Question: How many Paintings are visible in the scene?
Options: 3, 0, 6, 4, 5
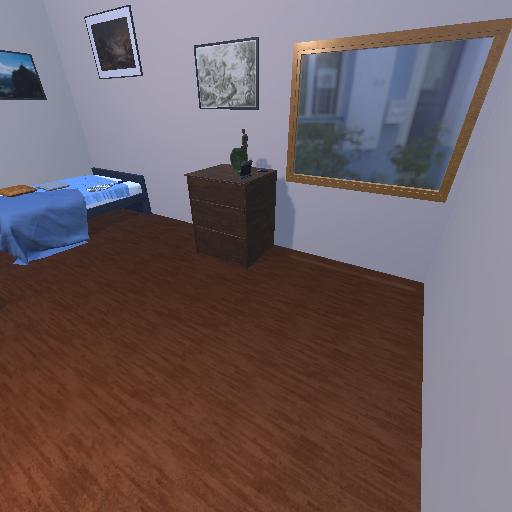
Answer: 3